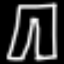
Label: pants